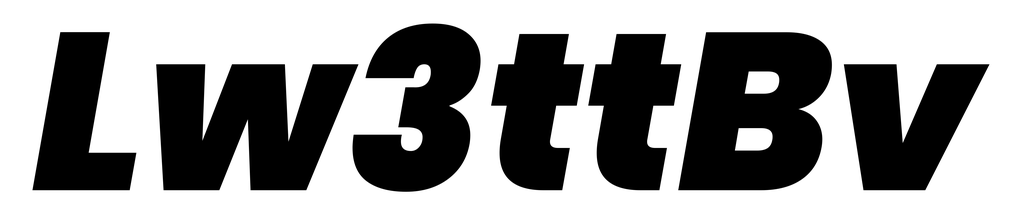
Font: Poppins-BlackItalic